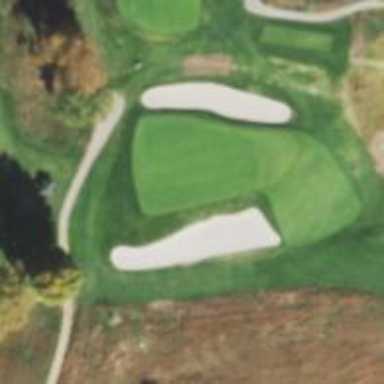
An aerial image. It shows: View of golf hole.